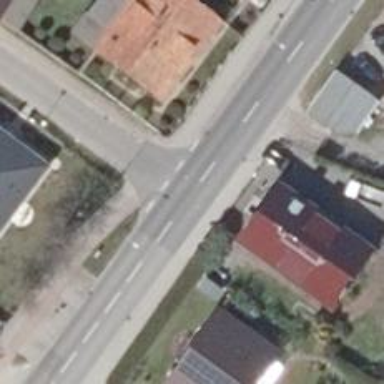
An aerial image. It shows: Secondary road with cycle track.